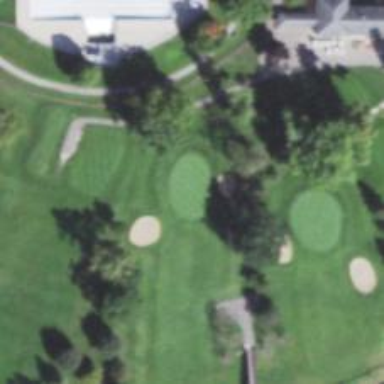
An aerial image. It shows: Golf hole for the sport of golf.